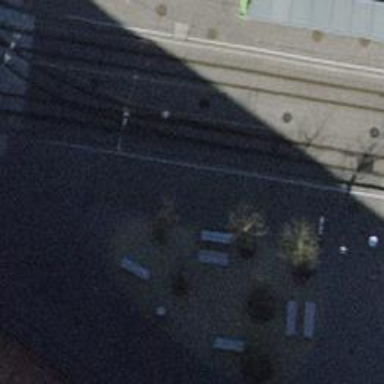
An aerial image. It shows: White bench.